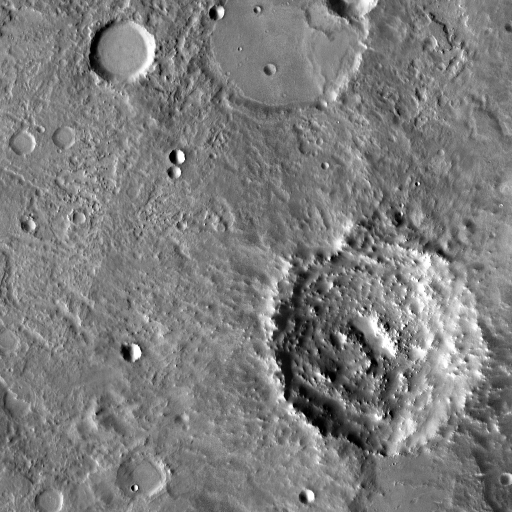
Crater classes present: Background, Other, Buried